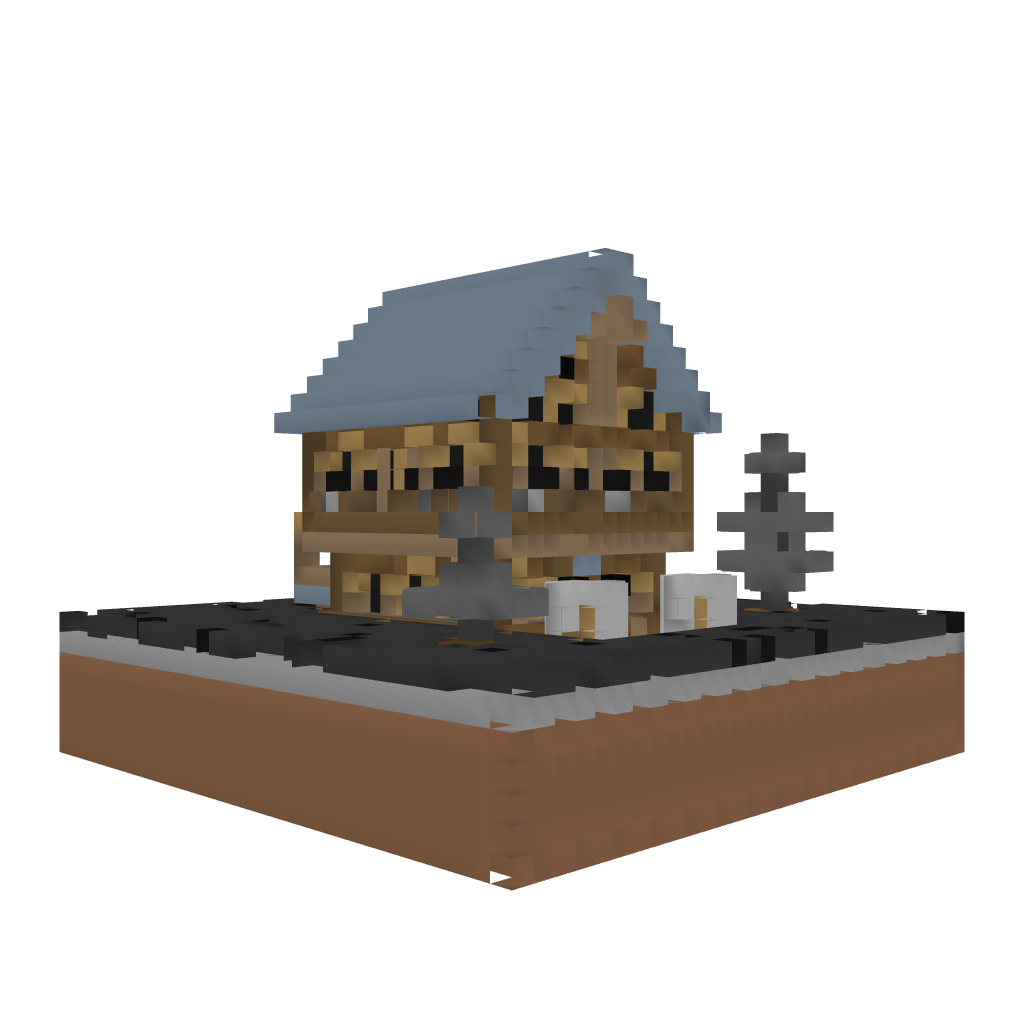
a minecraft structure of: Medieval House